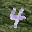
Label: 4